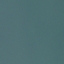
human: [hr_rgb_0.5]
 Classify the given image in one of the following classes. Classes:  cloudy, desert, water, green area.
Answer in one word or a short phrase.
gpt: water